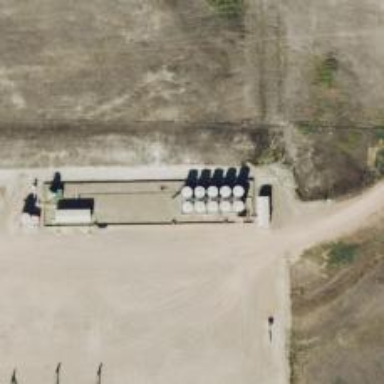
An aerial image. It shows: Storage tank that is man-made.